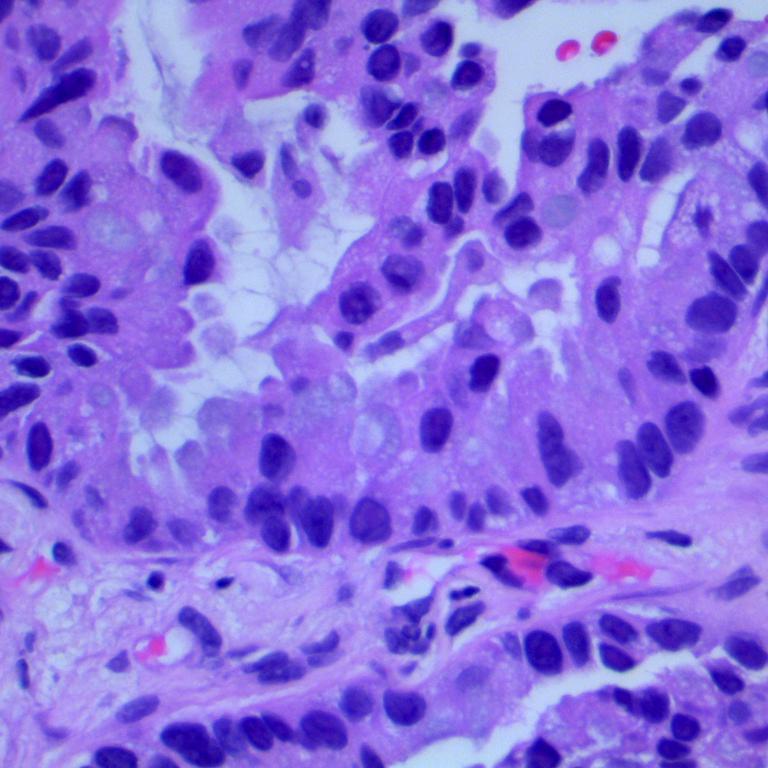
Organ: lung
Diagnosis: adenocarcinomas